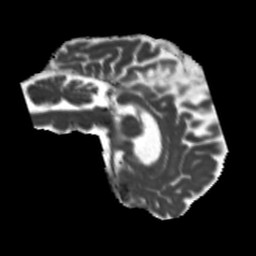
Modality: MD
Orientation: sagittal
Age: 56
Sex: male
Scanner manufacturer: siemens
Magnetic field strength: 3 T
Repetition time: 5.25 s
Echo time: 0.08 s